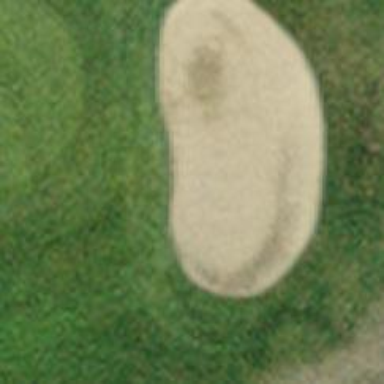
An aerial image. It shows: Sand bunker on golf course.